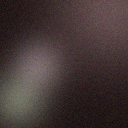
Screen state: off